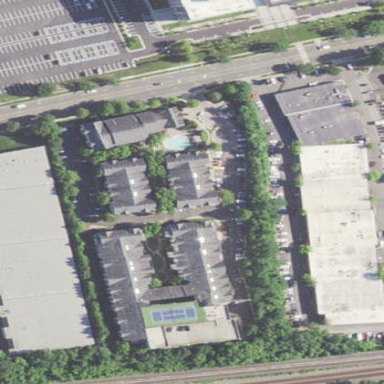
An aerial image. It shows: Residential area with apartments.